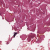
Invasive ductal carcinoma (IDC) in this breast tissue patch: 0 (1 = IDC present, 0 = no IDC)